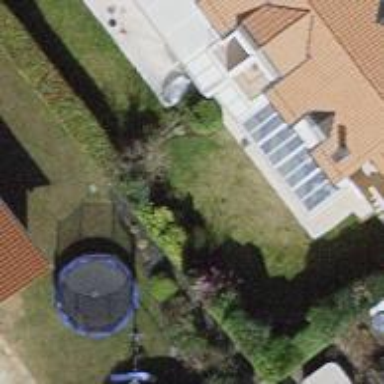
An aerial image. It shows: Garden enclosed by fence.